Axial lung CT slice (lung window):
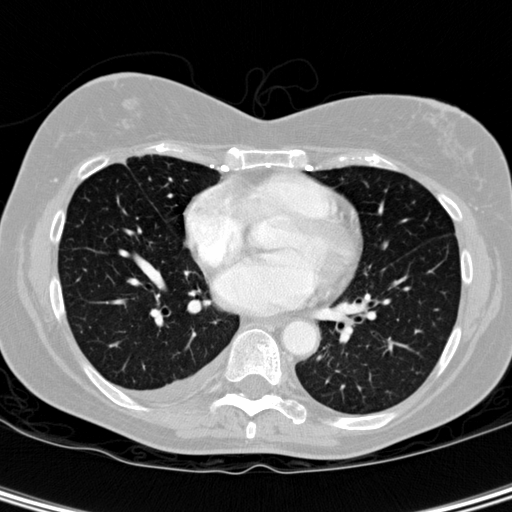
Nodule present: no